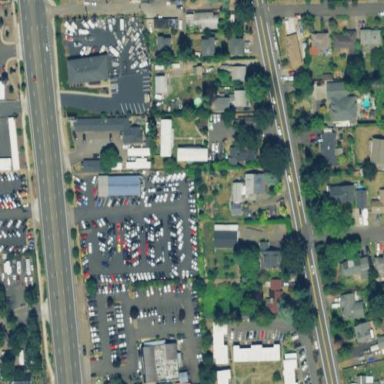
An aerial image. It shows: Car shop within retail area.